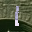
Label: 1